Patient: sex M, age 42
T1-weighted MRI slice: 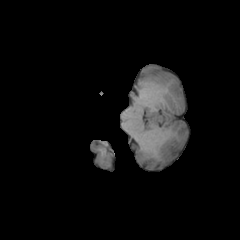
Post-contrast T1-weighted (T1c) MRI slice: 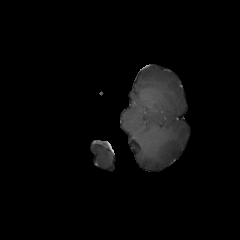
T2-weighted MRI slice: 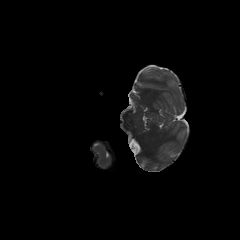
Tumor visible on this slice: no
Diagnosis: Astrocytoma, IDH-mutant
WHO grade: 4